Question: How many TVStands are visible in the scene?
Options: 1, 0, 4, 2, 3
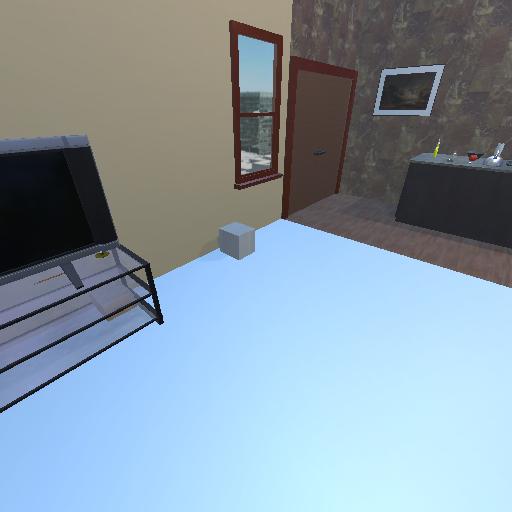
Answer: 1